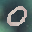
Label: 0